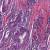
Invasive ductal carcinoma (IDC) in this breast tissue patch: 1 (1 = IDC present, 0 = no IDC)